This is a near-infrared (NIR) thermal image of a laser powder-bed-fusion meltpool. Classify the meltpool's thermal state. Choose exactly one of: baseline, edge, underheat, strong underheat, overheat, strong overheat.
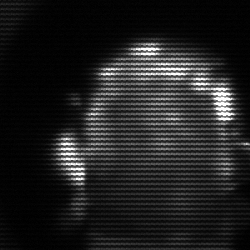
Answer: baseline